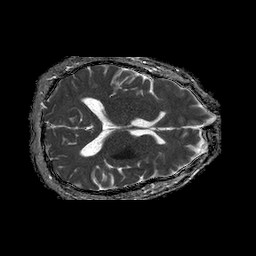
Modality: ADC
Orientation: axial
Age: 43
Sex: male
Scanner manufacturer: philips
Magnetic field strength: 1.5 T
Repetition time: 4.6 s
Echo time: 0.08941 s